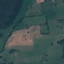
Label: Pasture